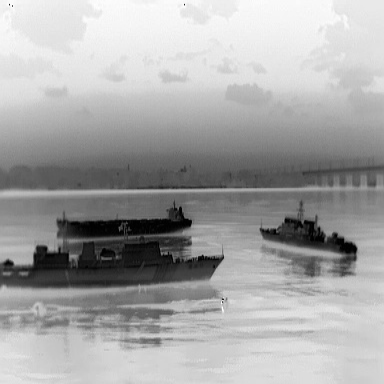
There is a liner in the infrared image.